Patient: sex M, age 76
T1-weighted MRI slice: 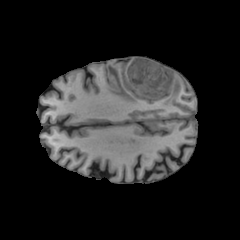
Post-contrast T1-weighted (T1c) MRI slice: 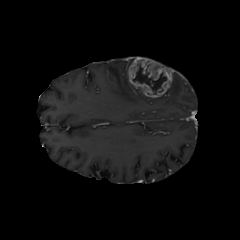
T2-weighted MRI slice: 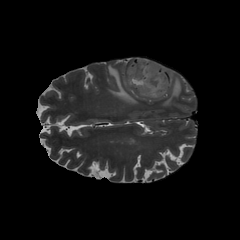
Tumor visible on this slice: yes
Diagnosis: Glioblastoma, IDH-wildtype
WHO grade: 4